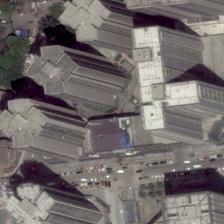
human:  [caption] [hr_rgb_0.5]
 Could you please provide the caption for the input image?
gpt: a tall building like ptq in side while with dark white roof in it .

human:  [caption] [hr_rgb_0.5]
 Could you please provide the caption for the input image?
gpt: a dark gray highway through the commercial buildings in it .

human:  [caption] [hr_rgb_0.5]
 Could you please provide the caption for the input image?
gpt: seven tall buildings with some dark green plants besides .

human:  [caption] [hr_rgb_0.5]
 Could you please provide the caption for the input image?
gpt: four tall buildings like p+q on other hand of the highway in it .

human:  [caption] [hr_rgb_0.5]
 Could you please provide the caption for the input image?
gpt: some large buildings and green trees in a business area .